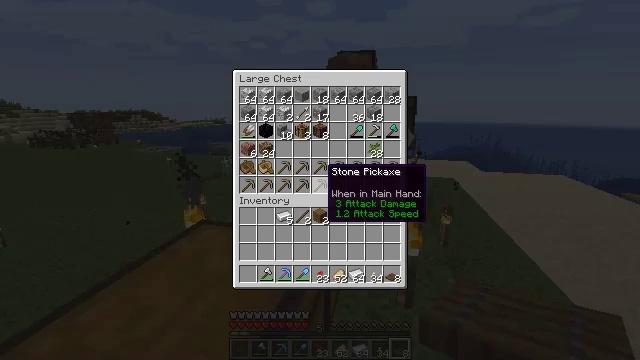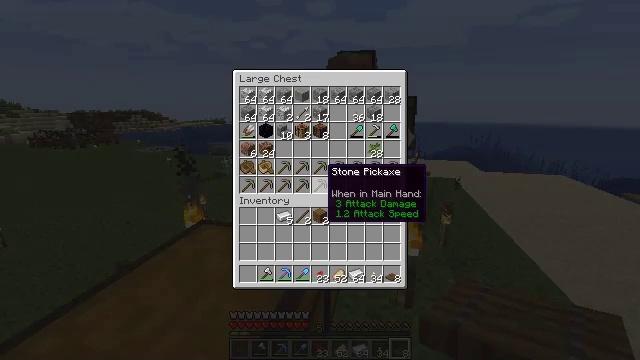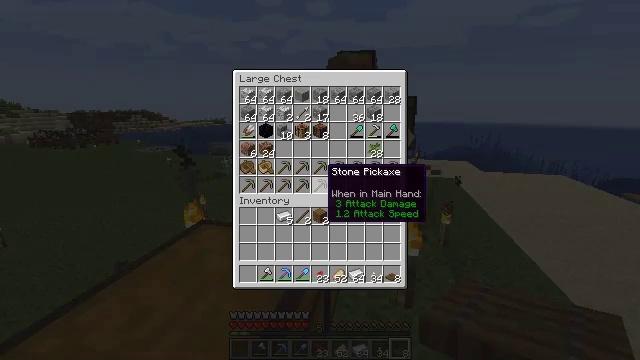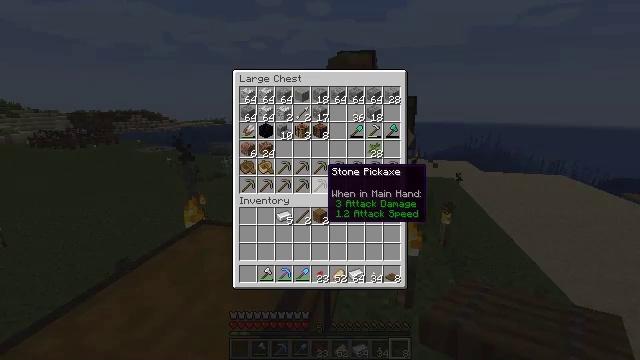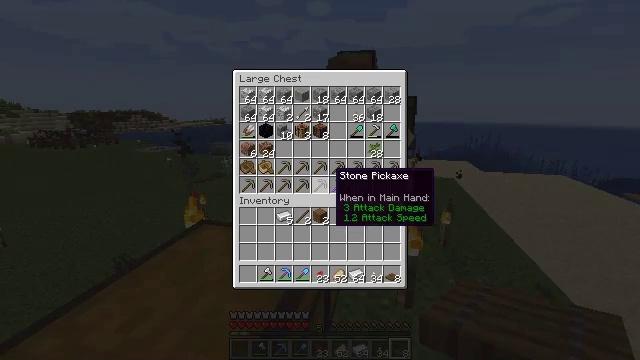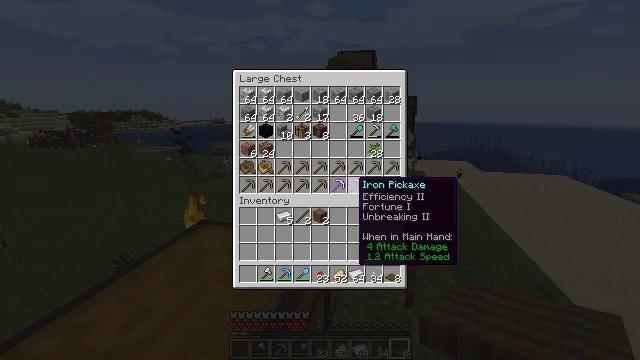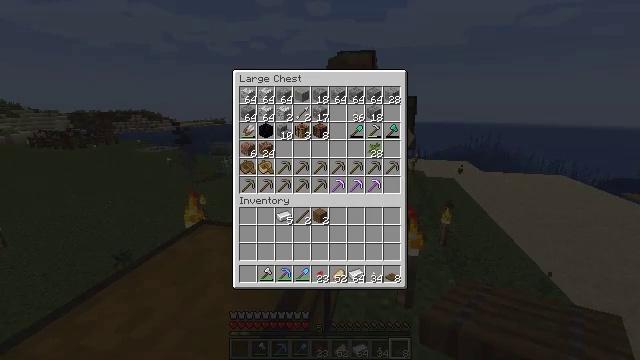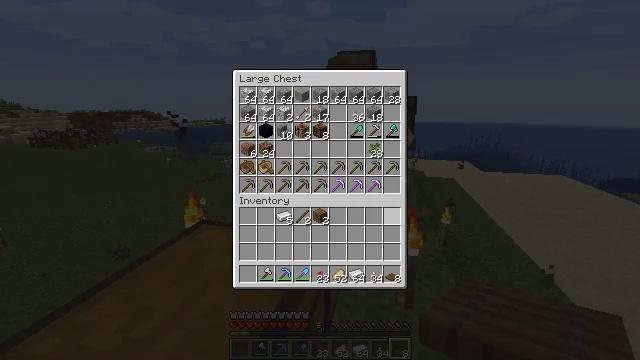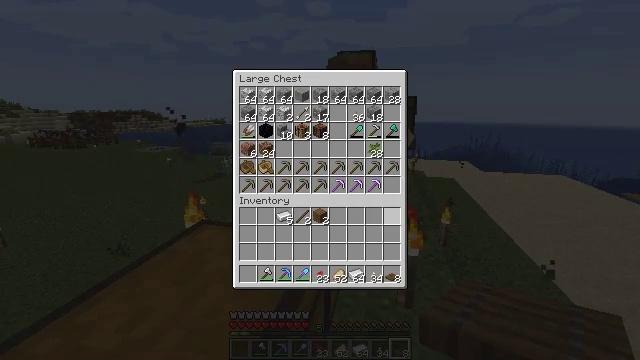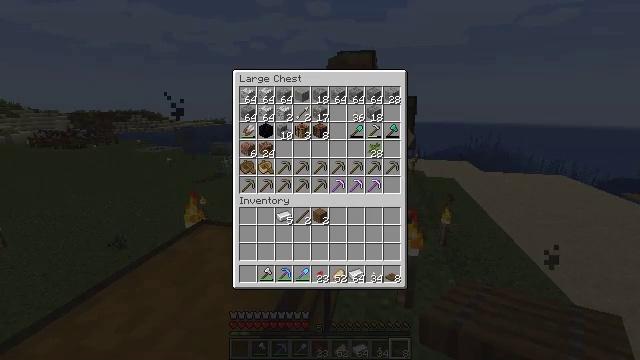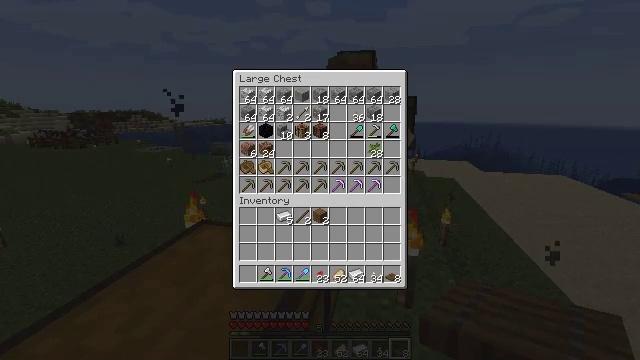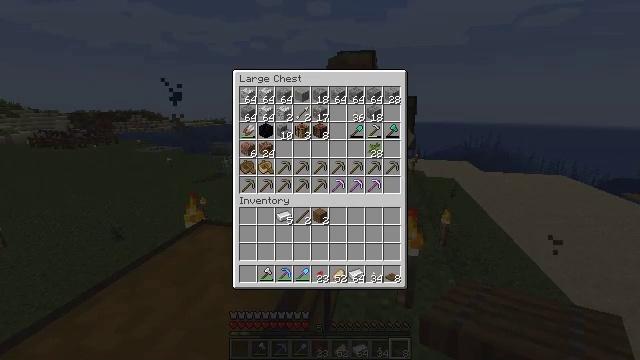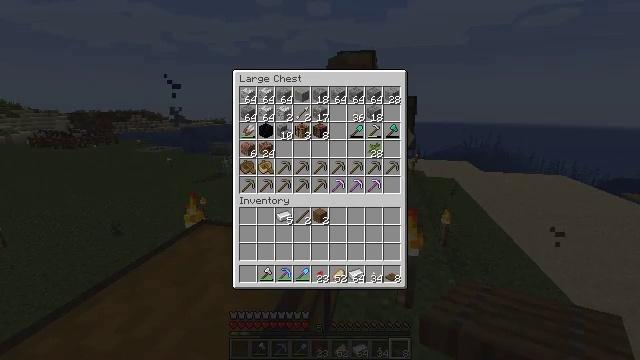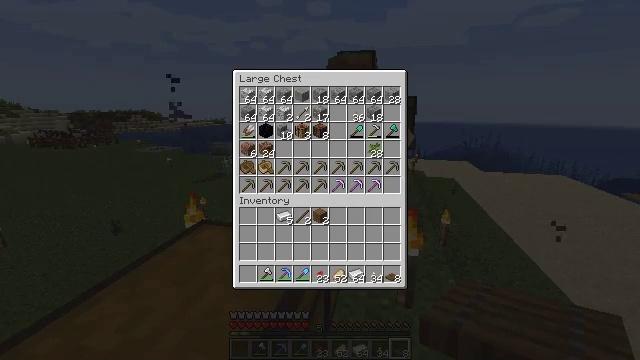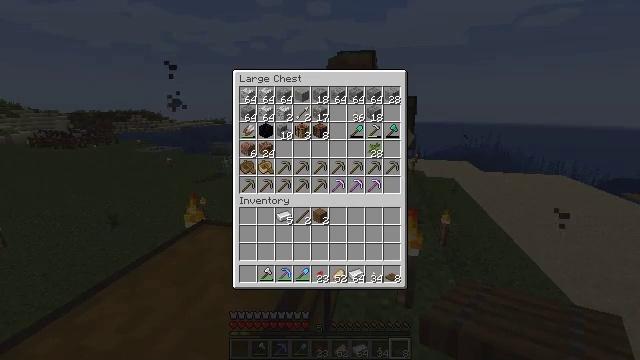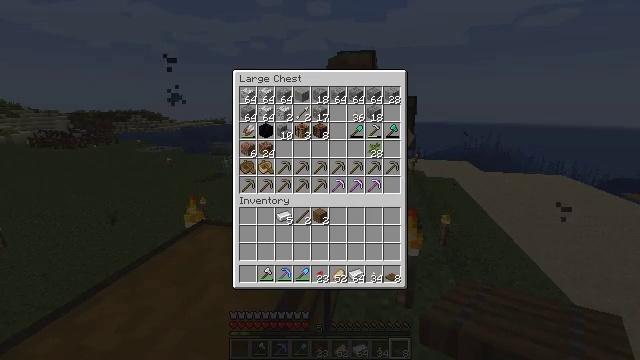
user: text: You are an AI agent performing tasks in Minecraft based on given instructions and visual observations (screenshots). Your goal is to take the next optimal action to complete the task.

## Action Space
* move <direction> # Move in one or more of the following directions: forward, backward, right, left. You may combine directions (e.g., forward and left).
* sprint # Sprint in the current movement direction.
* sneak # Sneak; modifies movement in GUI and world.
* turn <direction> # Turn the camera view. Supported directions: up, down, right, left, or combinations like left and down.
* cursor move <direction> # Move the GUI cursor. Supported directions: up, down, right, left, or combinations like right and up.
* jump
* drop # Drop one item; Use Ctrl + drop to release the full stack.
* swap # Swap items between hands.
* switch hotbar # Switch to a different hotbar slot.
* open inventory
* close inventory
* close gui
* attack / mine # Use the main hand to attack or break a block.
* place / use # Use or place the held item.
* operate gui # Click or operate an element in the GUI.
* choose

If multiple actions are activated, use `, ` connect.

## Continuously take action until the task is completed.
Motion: motion action
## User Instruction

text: Use the crafting table to make a spruce fence gate.
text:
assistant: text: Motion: no_op
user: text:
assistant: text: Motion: no_op
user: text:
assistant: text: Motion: no_op
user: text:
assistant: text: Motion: cursor move right
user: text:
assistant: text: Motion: cursor move right and down
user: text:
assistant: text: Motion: cursor move right and down
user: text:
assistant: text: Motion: cursor move right
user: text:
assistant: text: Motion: no_op
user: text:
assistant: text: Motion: no_op
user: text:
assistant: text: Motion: cursor move right
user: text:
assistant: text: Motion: no_op
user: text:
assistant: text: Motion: no_op
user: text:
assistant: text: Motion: no_op
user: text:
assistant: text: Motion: no_op
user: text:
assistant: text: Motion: no_op
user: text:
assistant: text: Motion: no_op
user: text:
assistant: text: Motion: no_op
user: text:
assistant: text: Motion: no_op
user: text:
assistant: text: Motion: no_op
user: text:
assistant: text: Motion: no_op
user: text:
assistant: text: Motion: no_op
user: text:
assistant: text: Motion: no_op
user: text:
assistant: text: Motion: no_op
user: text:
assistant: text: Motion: no_op
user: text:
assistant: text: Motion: no_op
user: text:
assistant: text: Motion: no_op
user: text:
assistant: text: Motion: close gui
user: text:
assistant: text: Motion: no_op
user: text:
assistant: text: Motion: turn left and down
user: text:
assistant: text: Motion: turn left and down